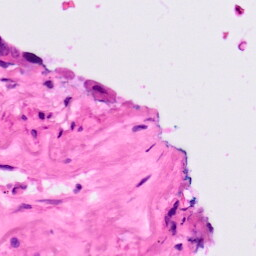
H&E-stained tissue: Lung